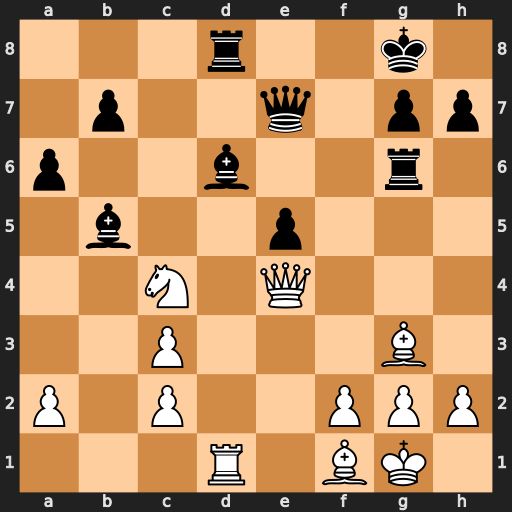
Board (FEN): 3r2k1/1p2q1pp/p2b2r1/1b2p3/2N1Q3/2P3B1/P1P2PPP/3R1BK1
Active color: w
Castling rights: -
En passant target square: -
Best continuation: Bh4 Qe6 Bxd8